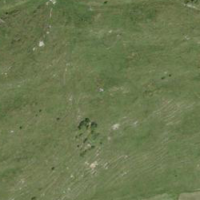
EUNIS habitat code: 24
Species observed at this site:
Neotinea ustulata